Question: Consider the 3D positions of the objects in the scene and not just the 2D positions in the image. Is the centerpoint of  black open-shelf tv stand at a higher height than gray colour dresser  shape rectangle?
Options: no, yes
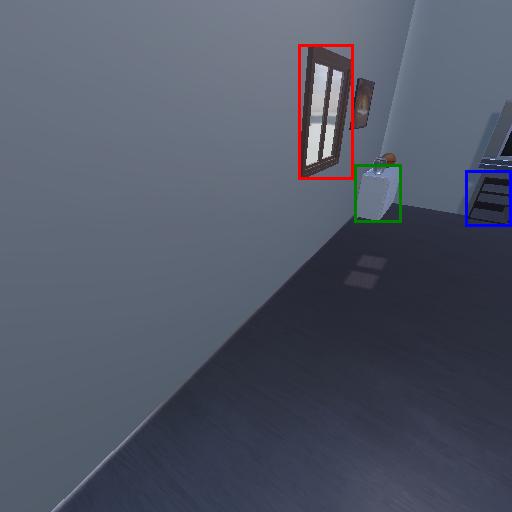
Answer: no